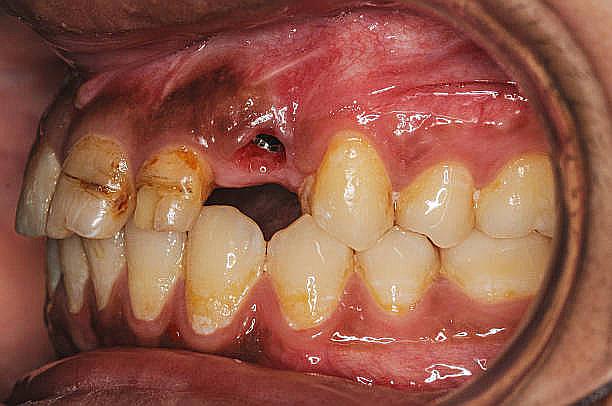
Condition: Calculus